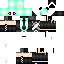
A female skeleton skin with pale skin, wearing brown helmet dressed in a green_skin armor chest and black pants, featuring a closed mouth.